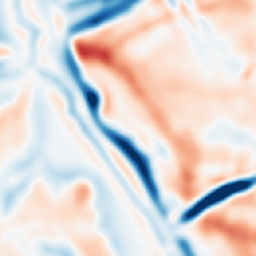
Category: multiscale
Decomposition family: dog
Decomposition parameters: sigma_low: 5
sigma_high: 10
Upsampling method: area
Upsampling parameters: scale: 4
Upsampling scale: 4